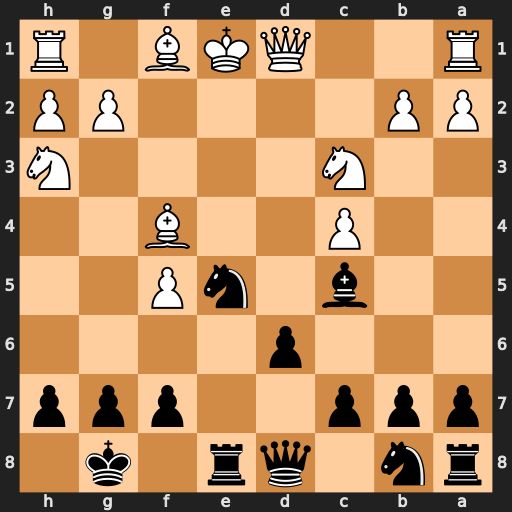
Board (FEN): rn1qr1k1/ppp2ppp/3p4/2b1nP2/2P2B2/2N4N/PP4PP/R2QKB1R
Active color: b
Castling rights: KQ
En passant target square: -
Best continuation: Nf3#